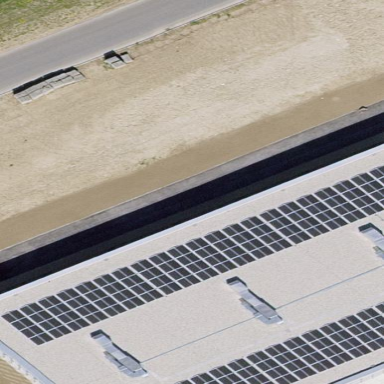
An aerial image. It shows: Solar power generator with photovoltaic panels.